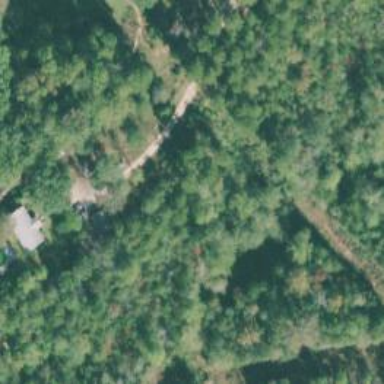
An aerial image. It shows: Driveway leading to service road.